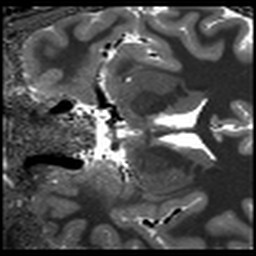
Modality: T1map
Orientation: coronal
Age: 23
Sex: male